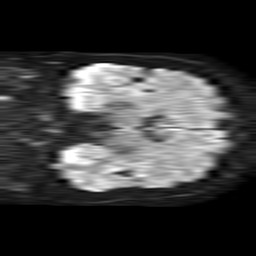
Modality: TRACE
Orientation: coronal
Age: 59
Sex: female
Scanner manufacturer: philips
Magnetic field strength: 1.5 T
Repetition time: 4.6 s
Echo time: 0.08631 s